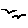
Label: bird